Interaction volume radius: 10 \u00c5
Interaction volume height: 10 \u00c5
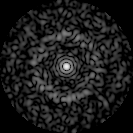
Disorder parameter: 0.8174